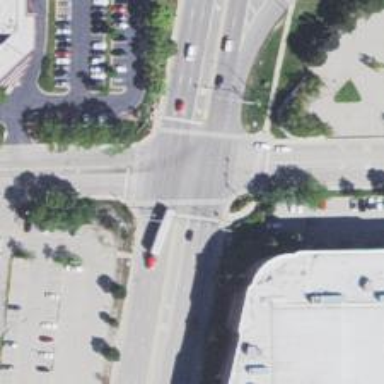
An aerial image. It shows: Footway crossing with zebra markings.